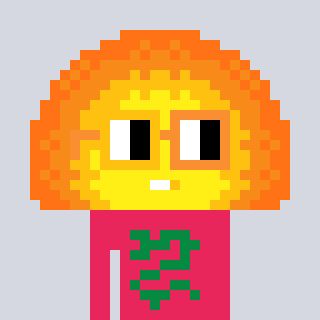
a pixel art character with square yellow and orange glasses, a sunset-shaped head and a redpinkish-colored body on a cool background